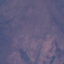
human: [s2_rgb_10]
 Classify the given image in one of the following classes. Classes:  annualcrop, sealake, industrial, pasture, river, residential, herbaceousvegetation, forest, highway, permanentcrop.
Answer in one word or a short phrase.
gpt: HerbaceousVegetation